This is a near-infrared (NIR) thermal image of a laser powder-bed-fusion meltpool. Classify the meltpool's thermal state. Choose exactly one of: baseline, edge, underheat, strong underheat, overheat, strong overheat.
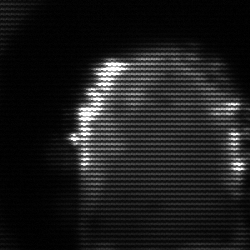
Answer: baseline